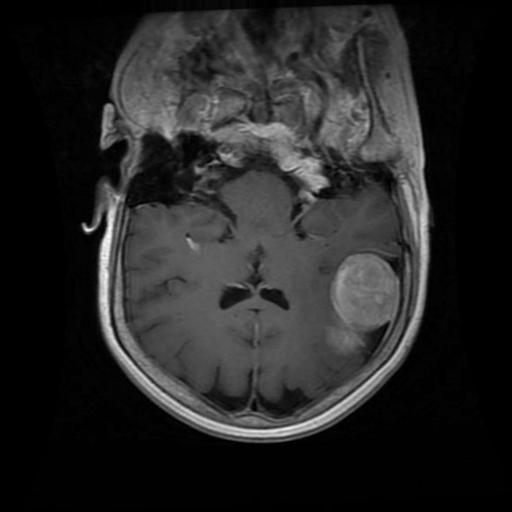
Label: meningioma